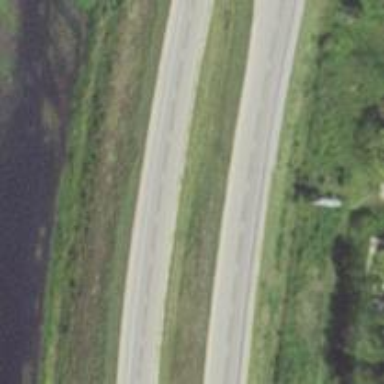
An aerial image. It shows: Trunk highway with expressway features.